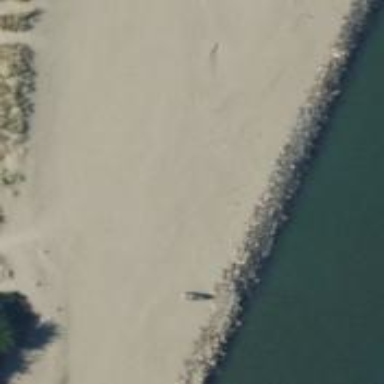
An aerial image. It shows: Sandy beach with natural surface.